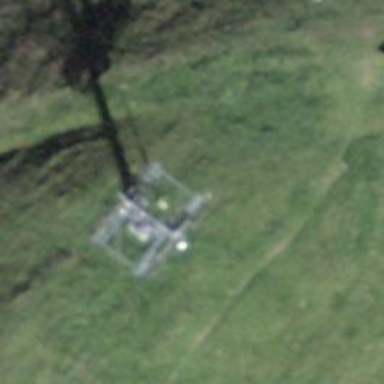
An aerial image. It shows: Pylon for aerialway.